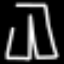
Label: pants